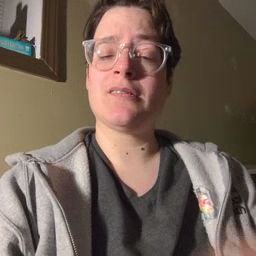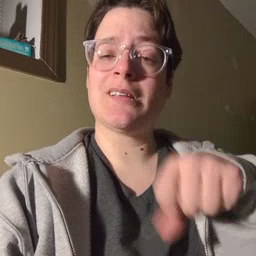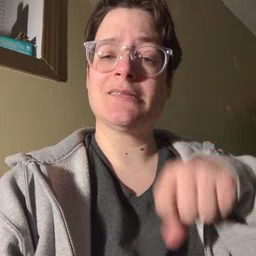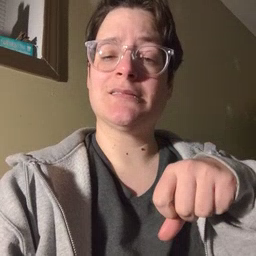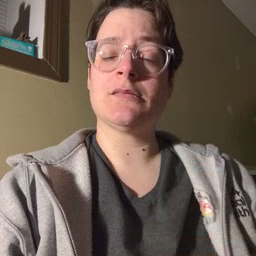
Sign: yes